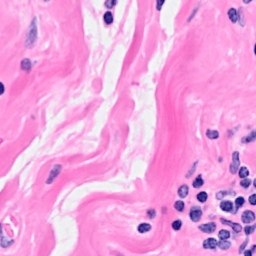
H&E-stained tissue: Breast